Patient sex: M
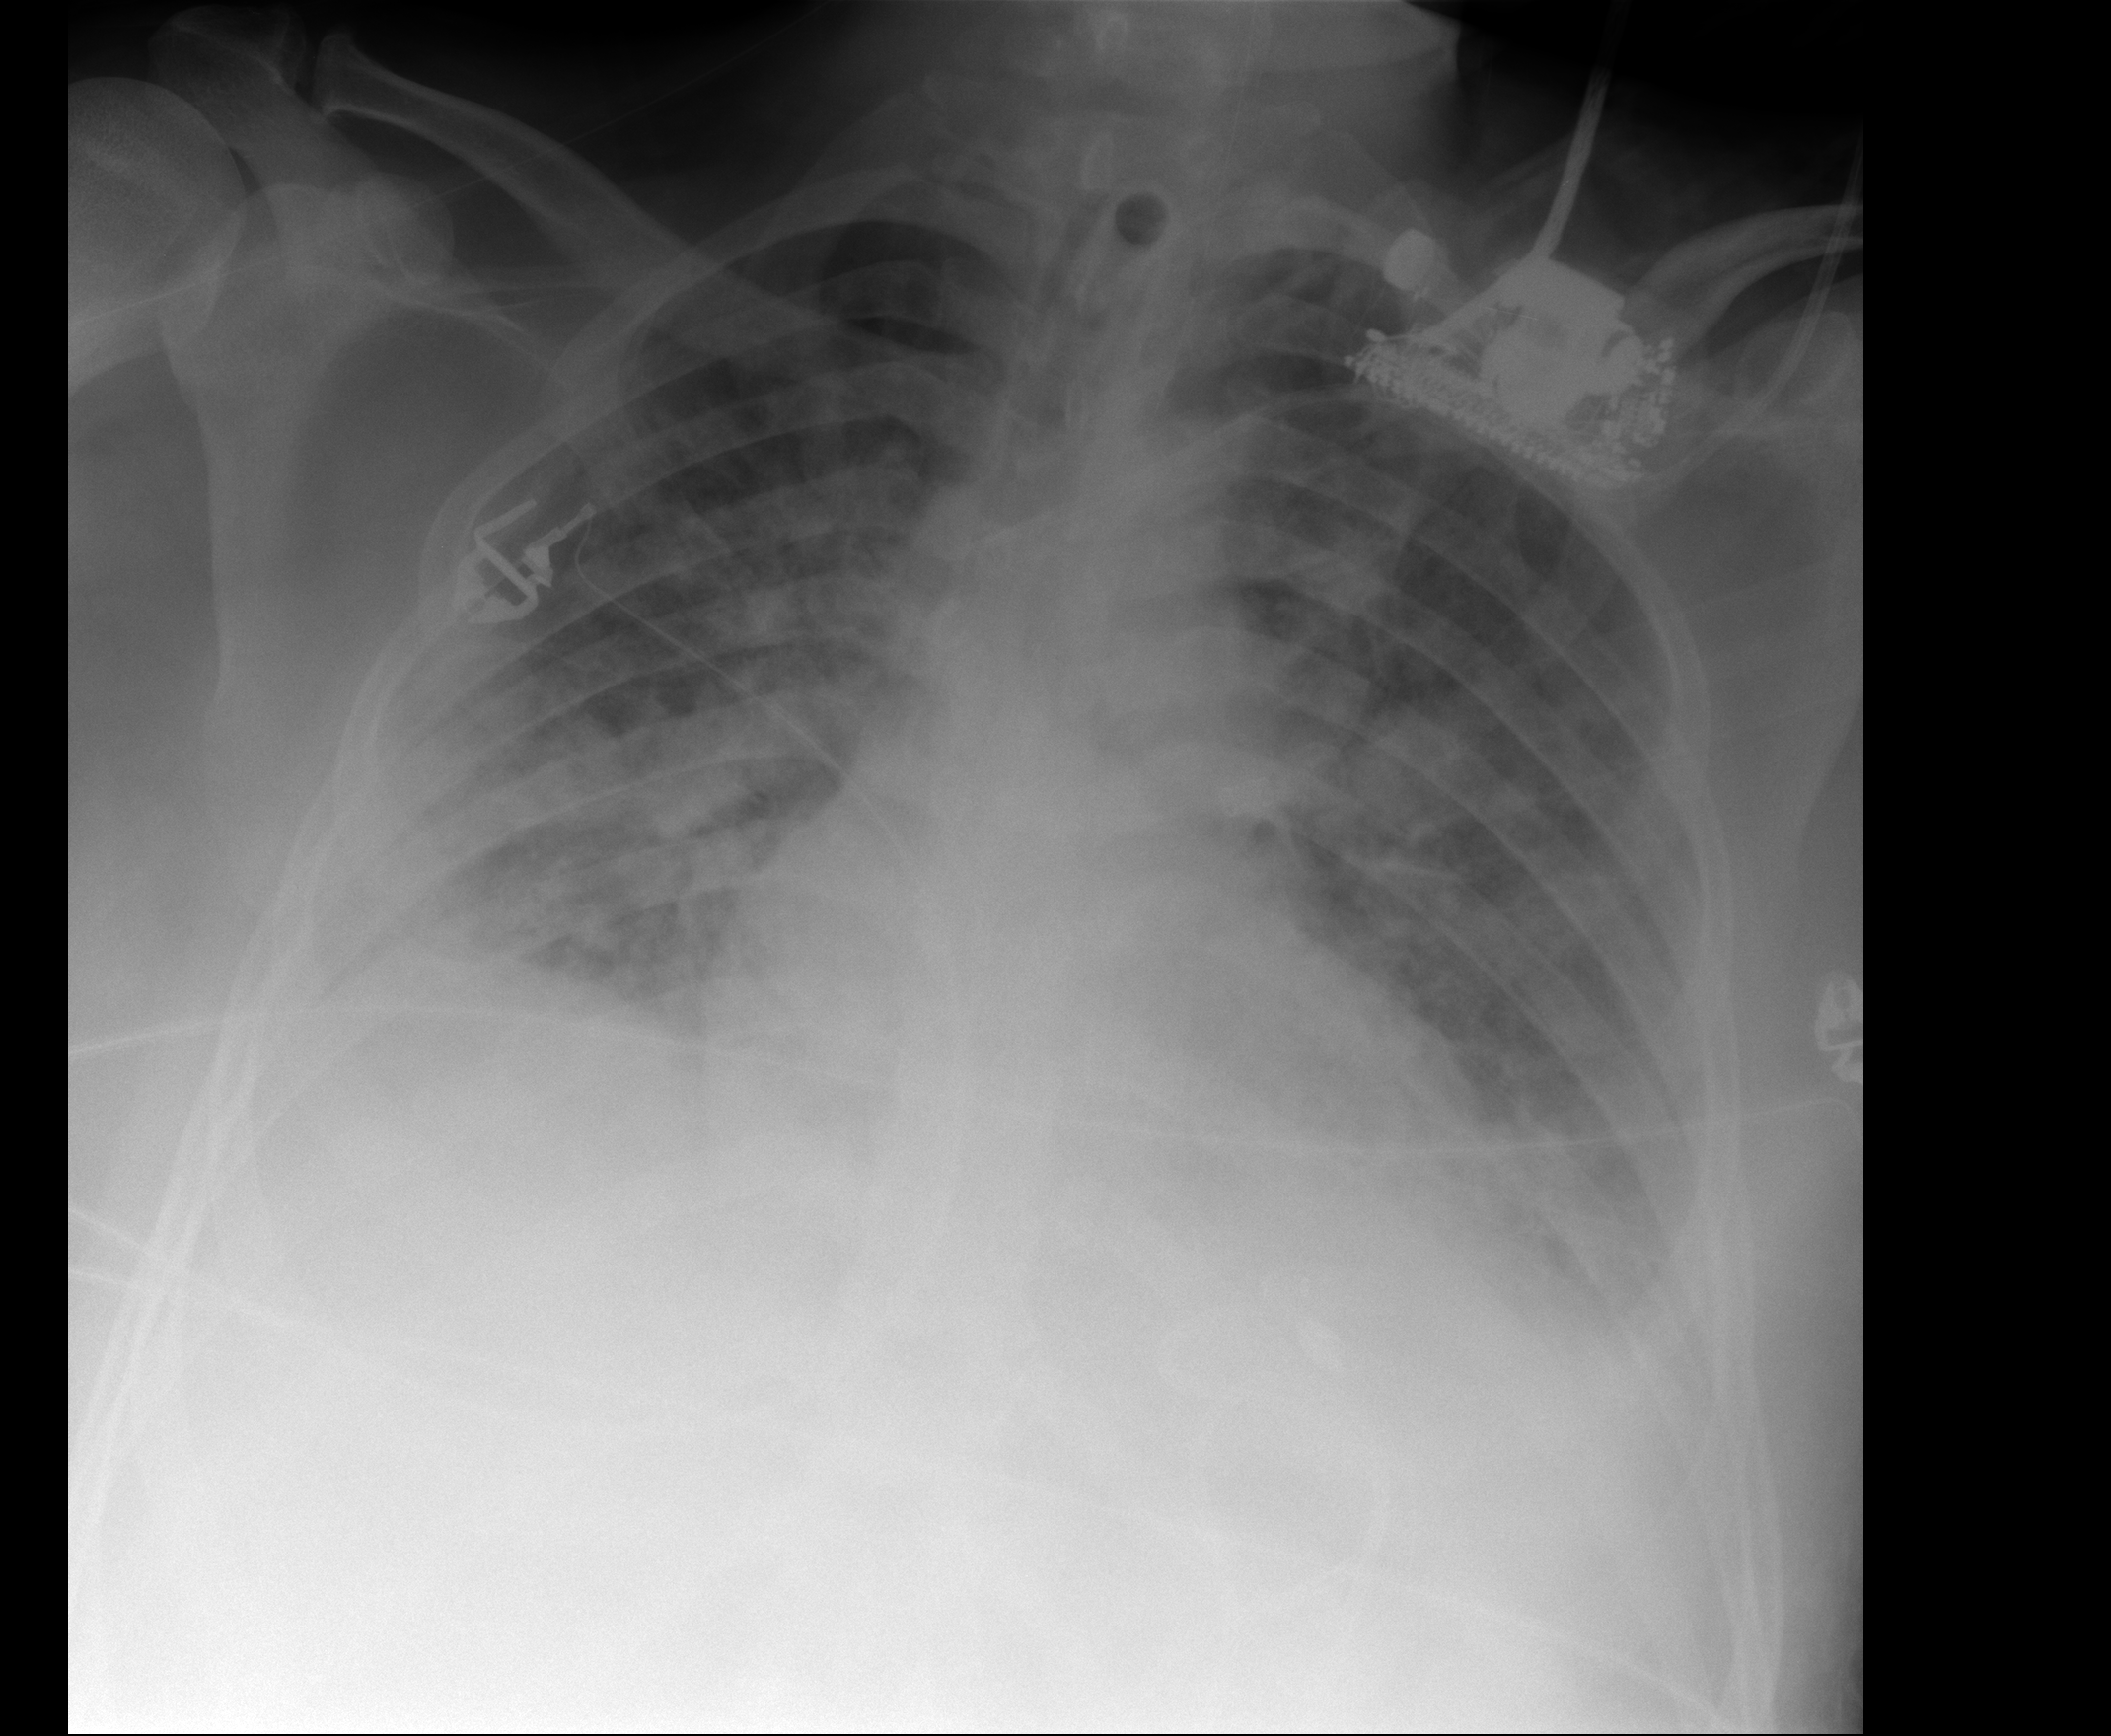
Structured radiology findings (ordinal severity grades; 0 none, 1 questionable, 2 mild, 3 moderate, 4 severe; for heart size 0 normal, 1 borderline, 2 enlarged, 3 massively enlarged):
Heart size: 1
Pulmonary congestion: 1
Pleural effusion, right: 2
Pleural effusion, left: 2
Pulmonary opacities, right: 4
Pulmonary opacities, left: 4
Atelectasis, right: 2
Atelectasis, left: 2